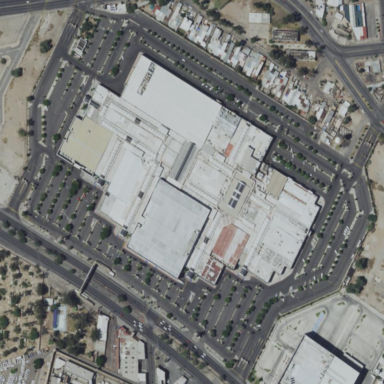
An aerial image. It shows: Retail area.